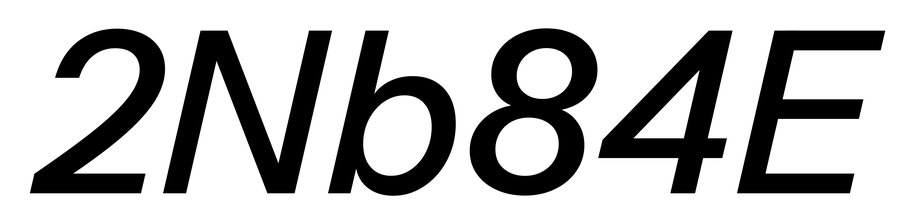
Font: InstrumentSans-Italic_Medium_Italic